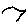
Label: bird